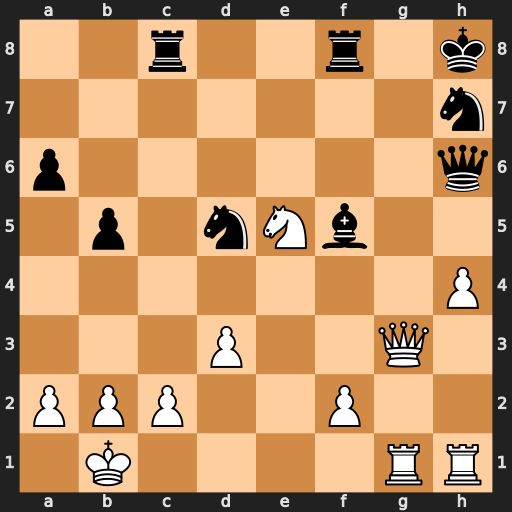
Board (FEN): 2r2r1k/7n/p6q/1p1nNb2/7P/3P2Q1/PPP2P2/1K4RR
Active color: w
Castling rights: -
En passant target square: -
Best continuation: Qg8+ Rxg8 Nf7#